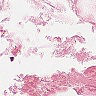
Metastatic tissue present: no